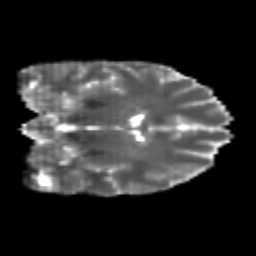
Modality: T2w
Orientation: coronal
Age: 22
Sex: male
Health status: healthy
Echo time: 0.074 s